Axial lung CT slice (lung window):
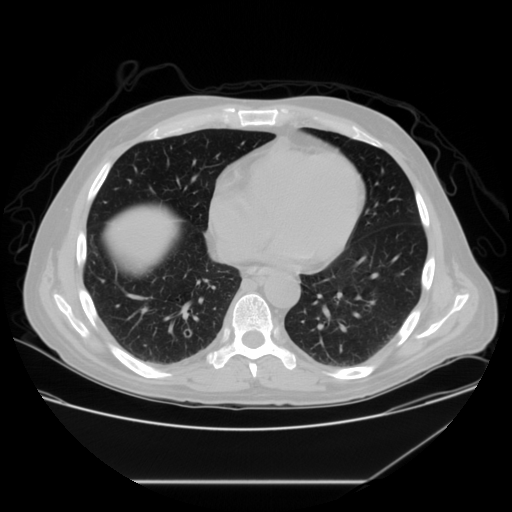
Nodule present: yes
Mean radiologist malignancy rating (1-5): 3.333